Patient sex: F
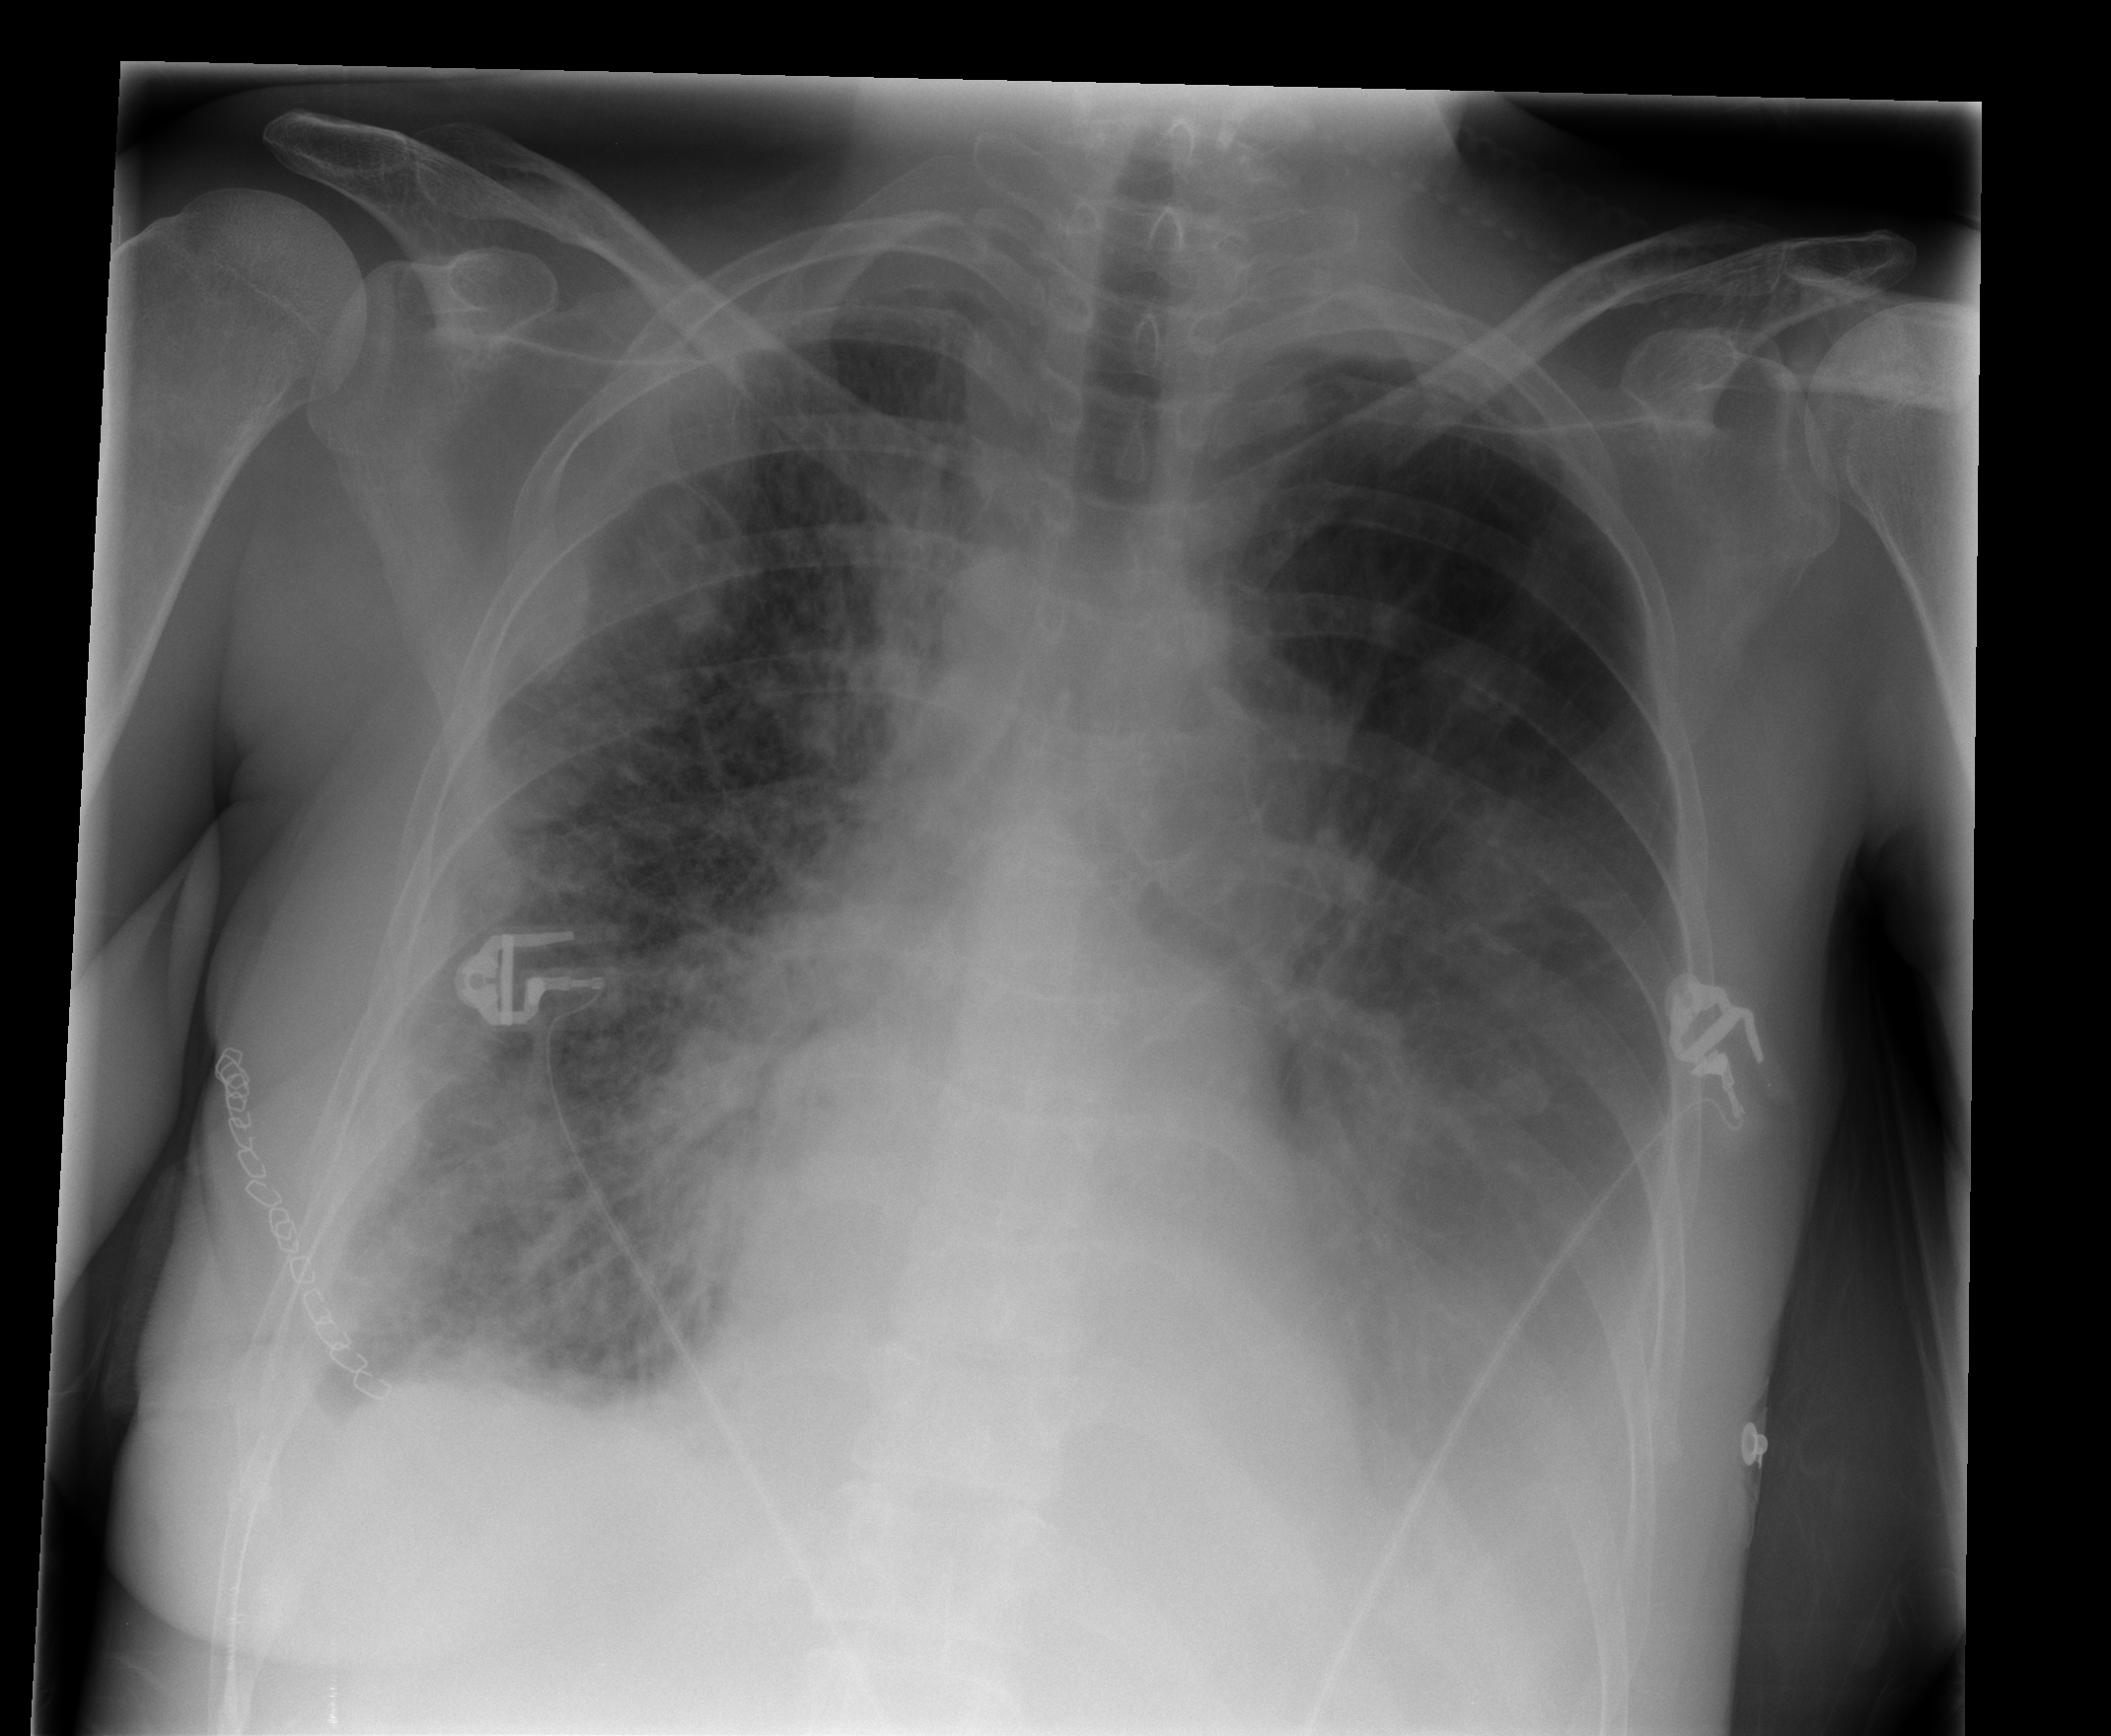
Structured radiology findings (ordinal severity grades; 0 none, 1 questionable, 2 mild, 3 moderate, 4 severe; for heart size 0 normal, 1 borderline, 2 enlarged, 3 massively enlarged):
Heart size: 0
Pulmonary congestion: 3
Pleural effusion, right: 2
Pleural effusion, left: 2
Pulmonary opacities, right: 2
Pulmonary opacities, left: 0
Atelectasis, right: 2
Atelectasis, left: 2